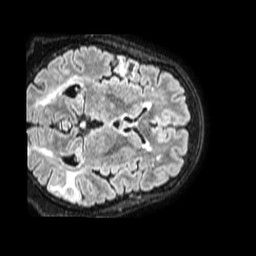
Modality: FLAIR
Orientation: axial
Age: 53
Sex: female
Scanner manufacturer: philips
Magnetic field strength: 1.5 T
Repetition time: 4.8 s
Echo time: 0.3317 s